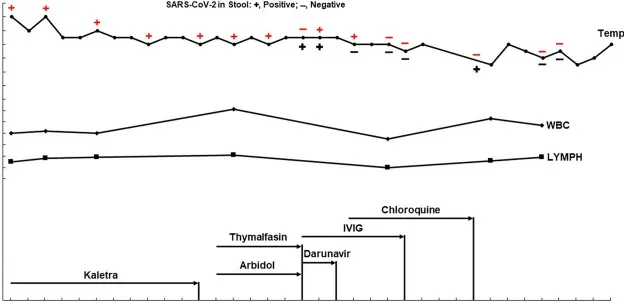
The dynamics of the throat swab and stool sample test of SARS-CoV-2 RNA, body temperature, blood cell counts, and medications of a mild COVID-19 during hospitalization. Antiviral medication: Kaletra, Arbidol, Darunavir, and Chloroquine. Supplementary medication: Thymalfasin and IVIG. IVIG, intravenous immunoglobulin; WBC, white blood cell count (3.5-9.5 x 109/. ; LYMPH, lymphocytes (1.1-3.2 x 109.
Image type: pathology (masson_trichrome)